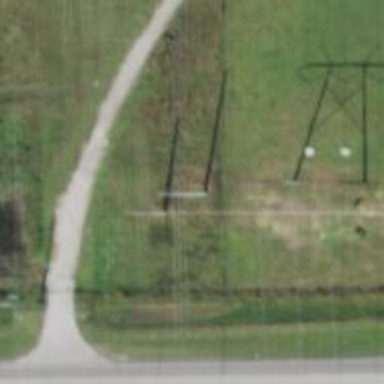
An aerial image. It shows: Power pole.